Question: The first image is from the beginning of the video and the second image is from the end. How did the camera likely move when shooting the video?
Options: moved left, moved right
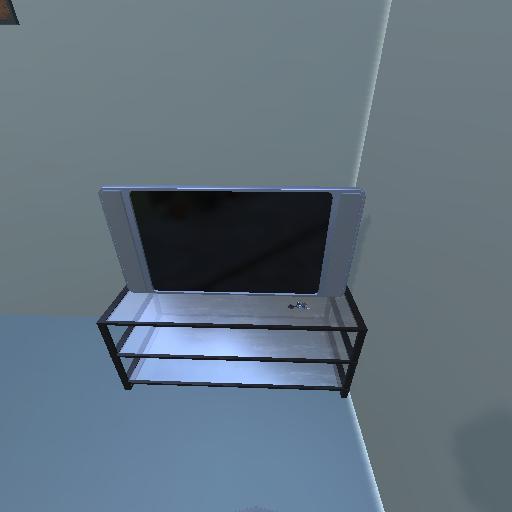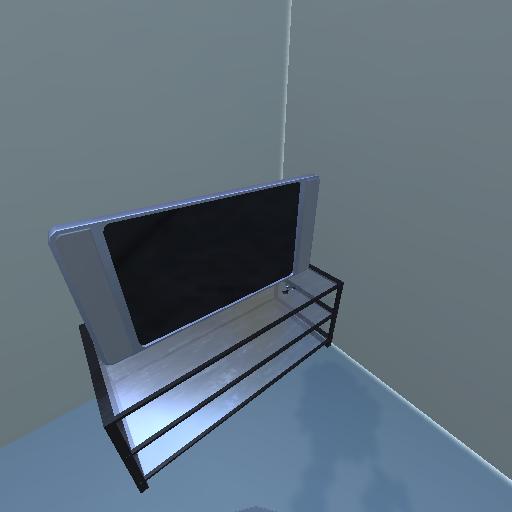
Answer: moved left